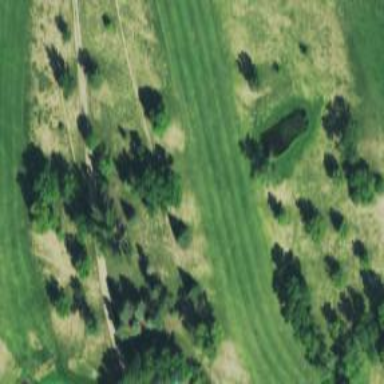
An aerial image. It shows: Golf hole.